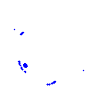
Particle: electron